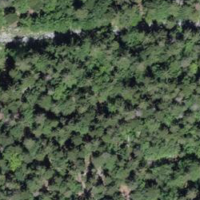
EUNIS habitat code: 43
Species observed at this site:
Larix decidua
Plantago major
Sorbus aucuparia
Anas platyrhynchos
Helix pomatia
Pyrrhula pyrrhula
Aglais io
Aythya fuligula
Fringilla coelebs
Primula veris
Ptyonoprogne rupestris
Columba palumbus
Turdus merula
Phylloscopus collybita
Plantago lanceolata
Erithacus rubecula
Dryocopus martius
Bellis perennis
Garrulus glandarius
Lygaeus equestris
Tussilago farfara
Corvus corax